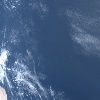
Label: water